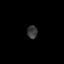
Tissue: lung
Cell type: Others
Senescence score: 0.2221
Nuclear area (px): 131
Mean DAPI intensity: 55.634